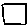
Label: square